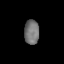
Tissue: skin
Cell type: Epithelial cells
Senescence score: 0.8303
Nuclear area (px): 357
Mean DAPI intensity: 114.165